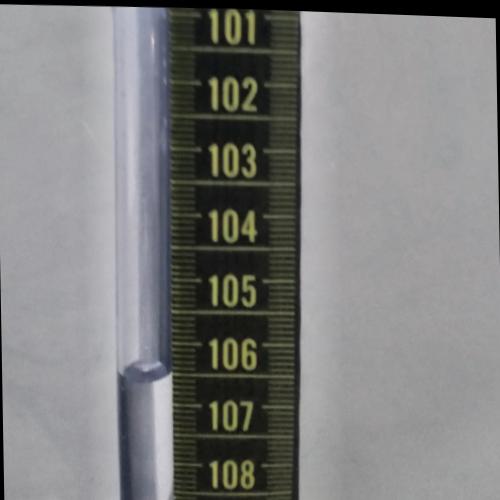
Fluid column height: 106.5 cm